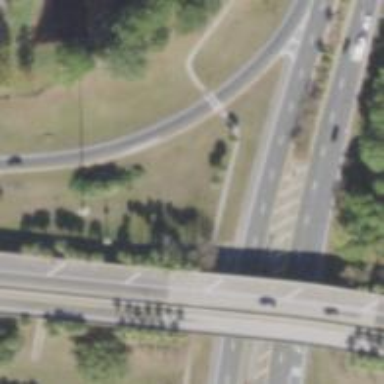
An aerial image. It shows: Trumpet junction on the motorway link.